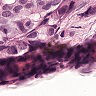
Metastatic tissue present: yes